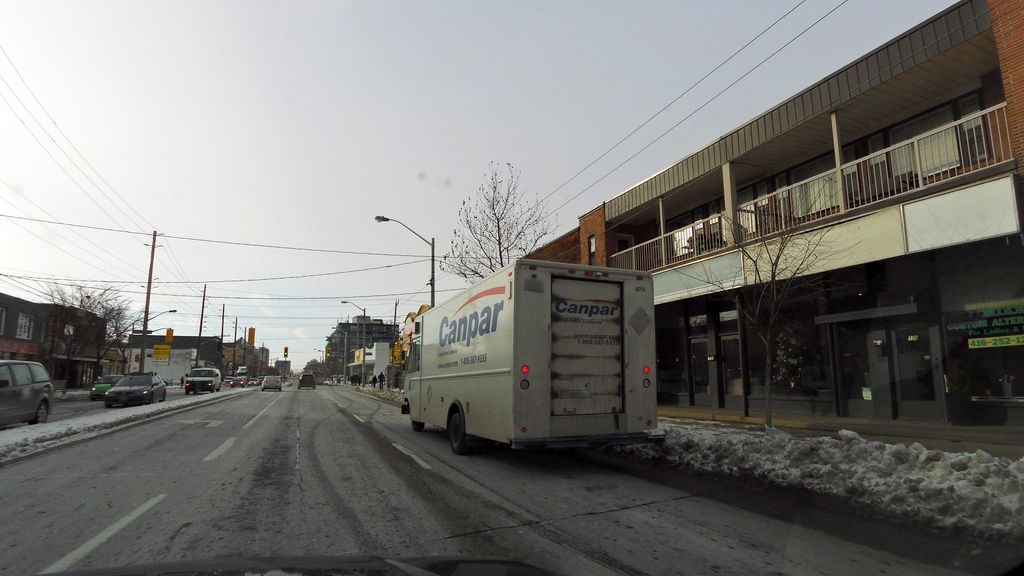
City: toronto